Interaction volume radius: 5 \u00c5
Interaction volume height: 10 \u00c5
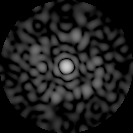
Disorder parameter: 0.8951